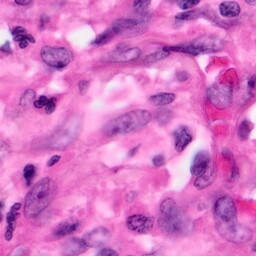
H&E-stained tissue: Pancreatic